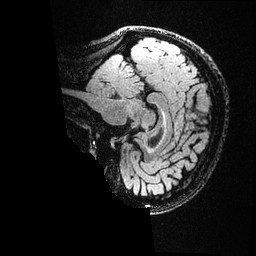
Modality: FLAIR
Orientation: sagittal
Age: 42
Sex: female
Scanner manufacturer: ge
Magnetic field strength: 3 T
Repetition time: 4.802 s
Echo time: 0.1163 s